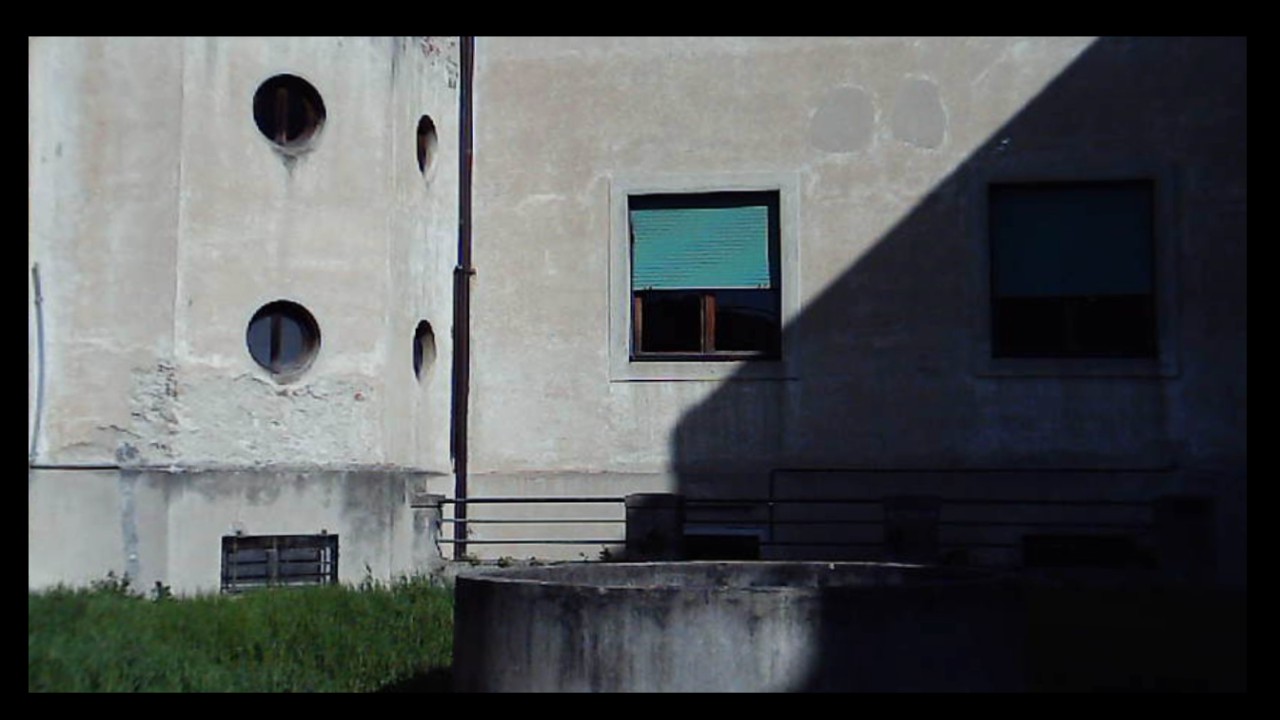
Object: Betafpv air75